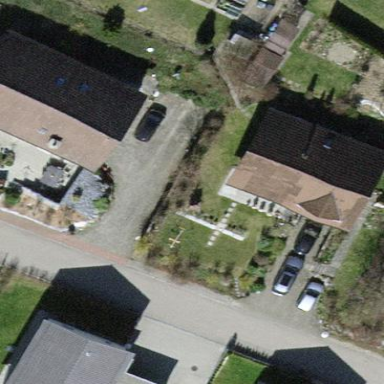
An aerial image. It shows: Detached building with gabled roof.